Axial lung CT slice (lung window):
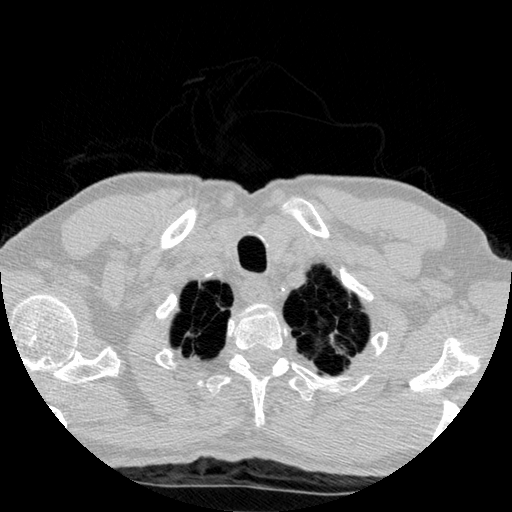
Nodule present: no